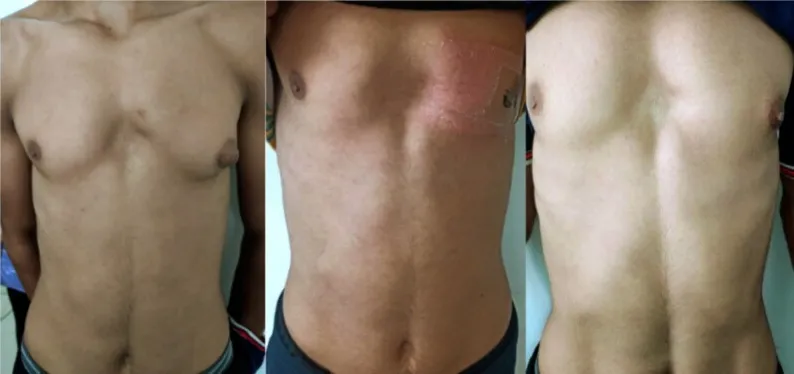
From left to right: preoperative image, immediate postoperative, recurrence.
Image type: medical_photograph (other_medical_photograph)